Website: macys
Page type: billing-address
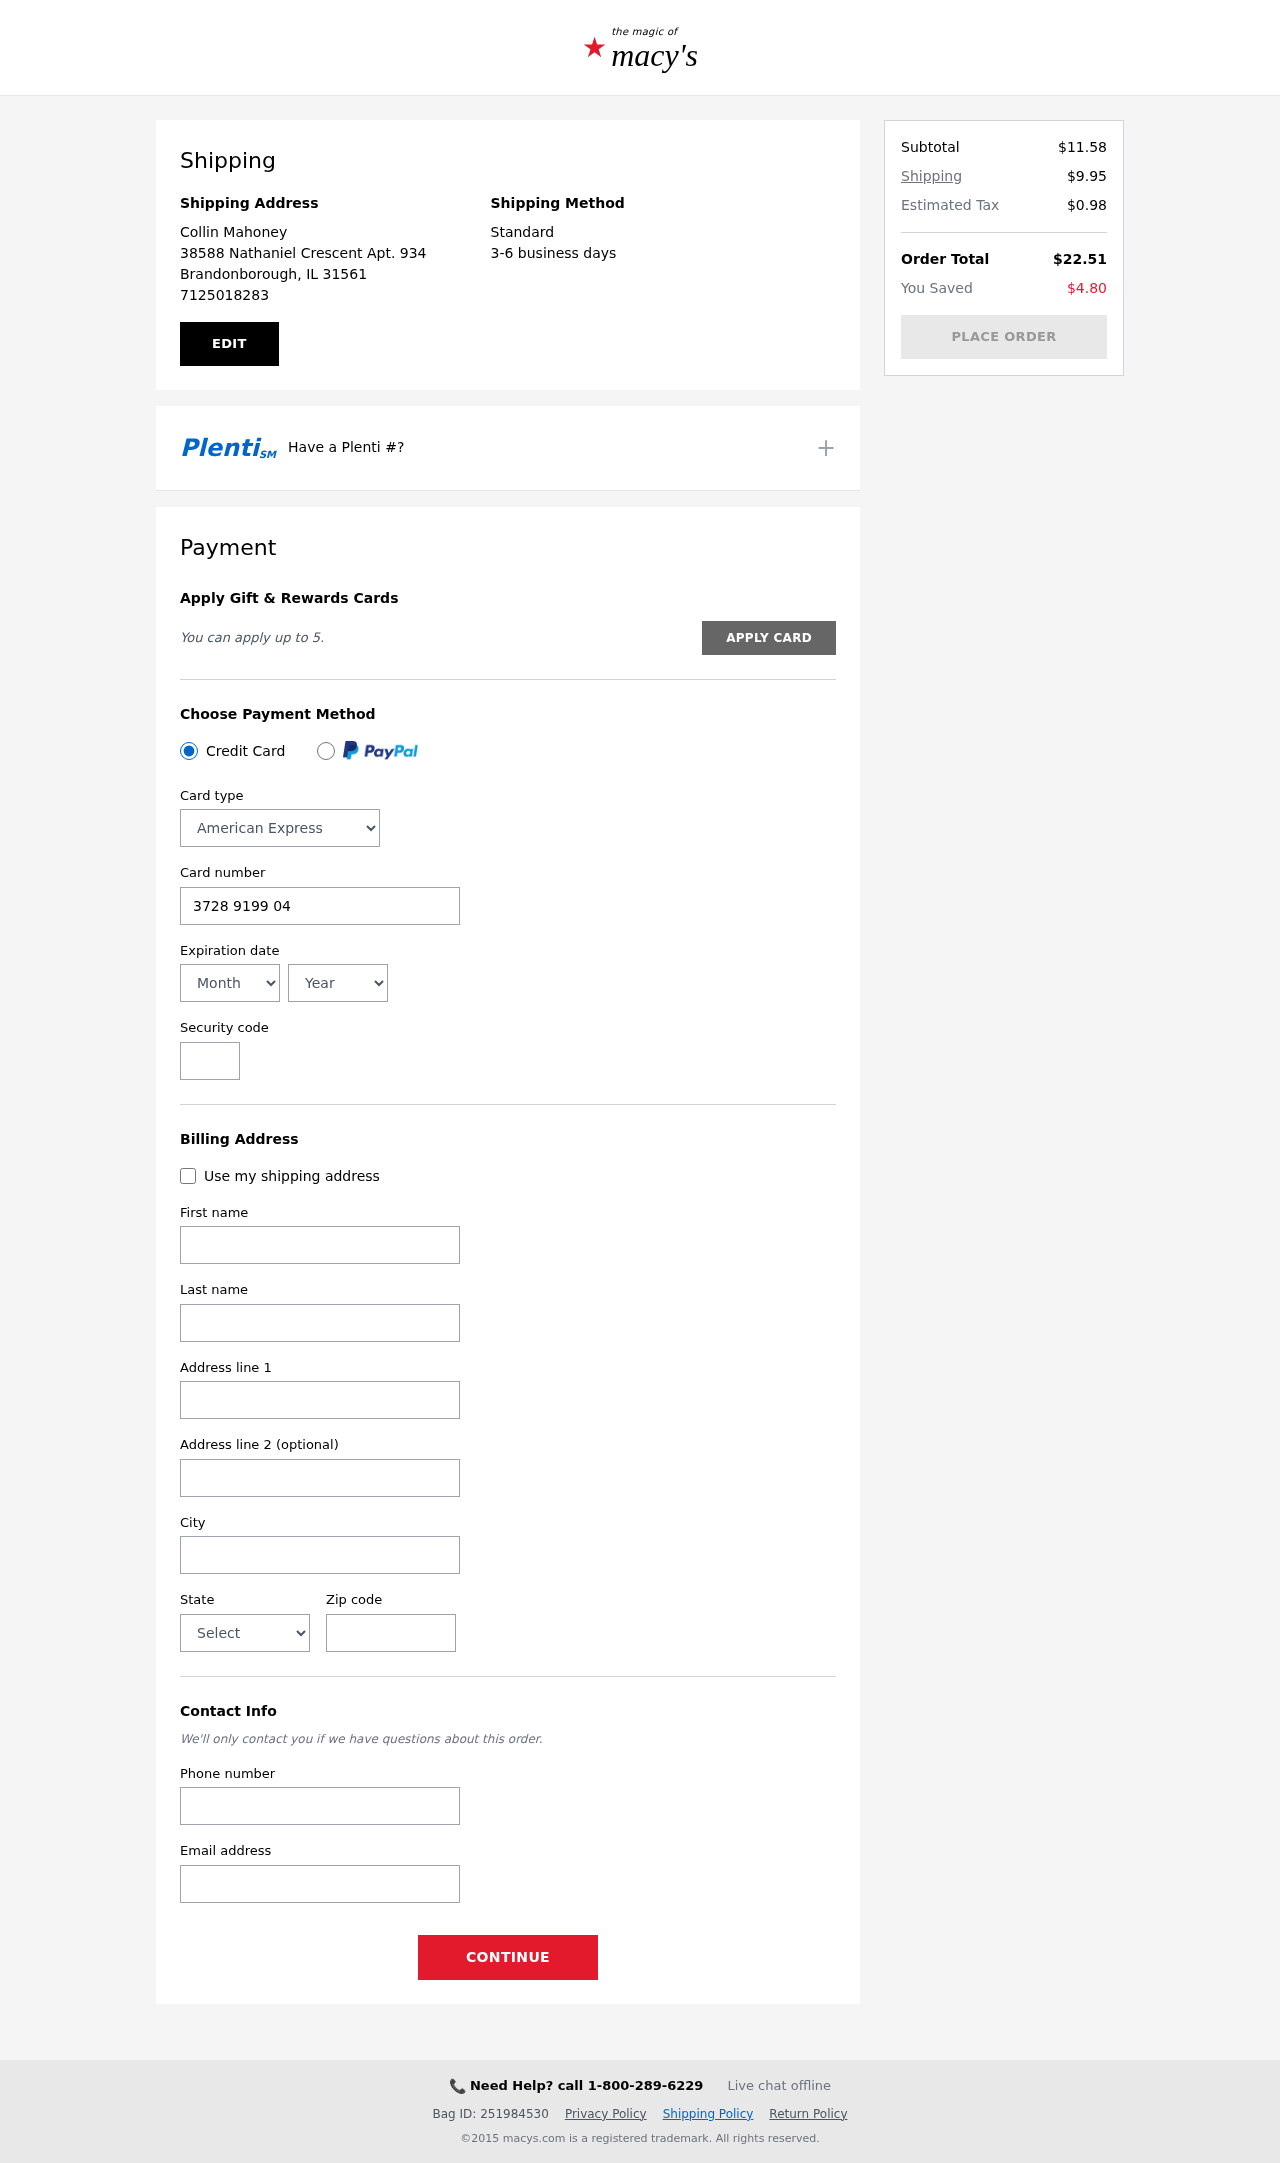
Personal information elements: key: PII_CARD_CVV
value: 6805
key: PII_CARD_EXPIRY_MONTH
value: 03
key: PII_CARD_EXPIRY_YEAR
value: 29
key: PII_CARD_NUMBER
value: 3728 9199 0481 592
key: PII_CARD_TYPE
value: American Express
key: PII_CITY
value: Brandonborough
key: PII_CITY_STATE_ZIP
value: Brandonborough, IL 31561
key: PII_EMAIL
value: collin_mahoney@hotmail.com
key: PII_FIRSTNAME
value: Collin
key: PII_FULLNAME
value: Collin Mahoney
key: PII_LASTNAME
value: Mahoney
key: PII_PHONE
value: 7125018283
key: PII_POSTCODE
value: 31561
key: PII_STATE
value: Illinois
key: PII_STREET
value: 38588 Nathaniel Crescent Apt. 934
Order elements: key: ORDER_SUBTOTAL
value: $11.58
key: ORDER_SHIPPING_COST
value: $9.95
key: ORDER_TAX
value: $0.98
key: ORDER_TOTAL
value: $22.51
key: ORDER_SAVINGS
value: $4.80